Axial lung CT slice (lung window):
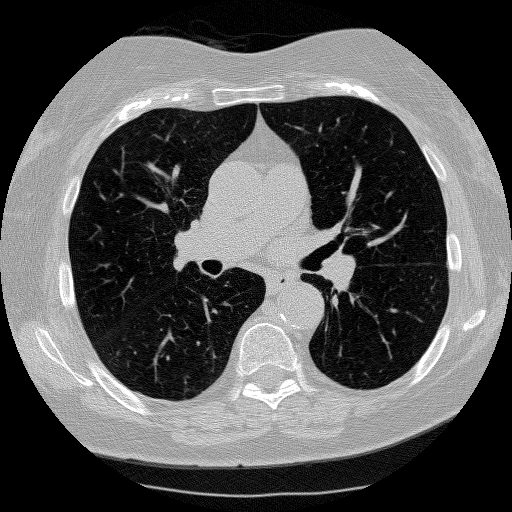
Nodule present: no